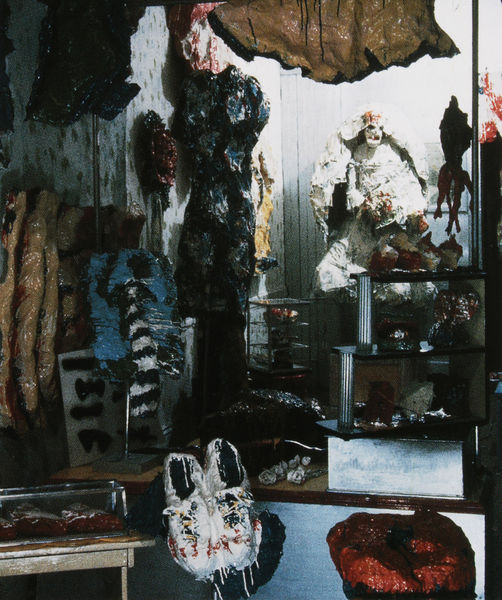
Titel: The Store, Ray Gun Mfg. Co, 107 East 2nd Street
Künstler: Claes Oldenburg
Schlagwörter: mann, weiß, braun, licht, schaufenster, schwarz, rot, hemd, pelz, interieur, stoffe, tücher, theater, farbig, mieder, schuhe, farben, modern, laden, figuren, krawatte, atelier, foto, fotografie, lappen, puppe, vitrine, kollage, wachs, kostüme, kabinett, korsage, masken, dinge, meese, jonathan meese